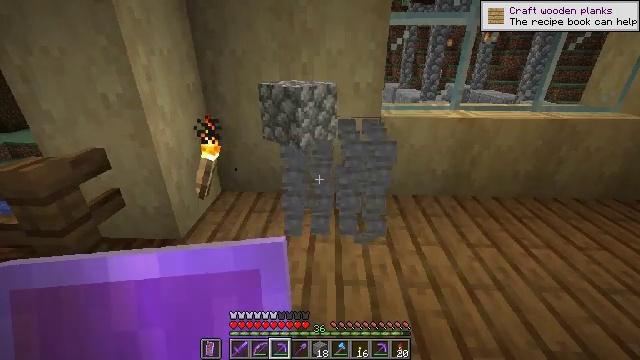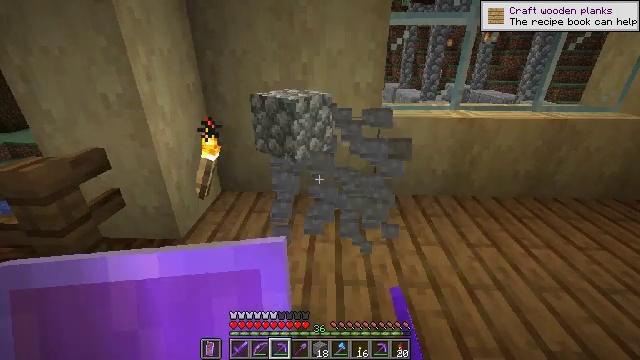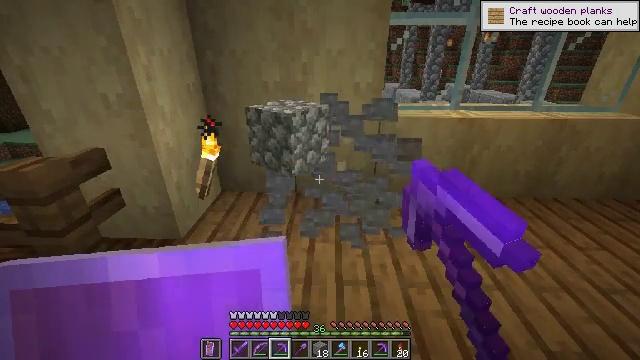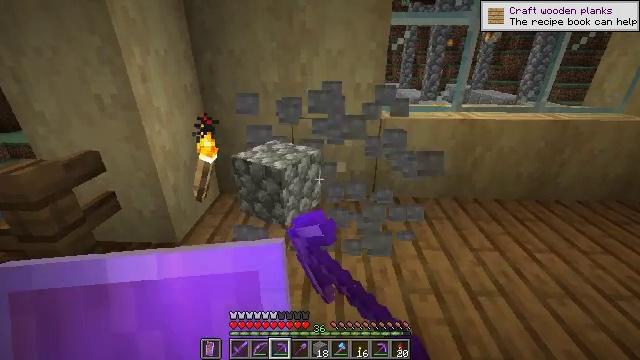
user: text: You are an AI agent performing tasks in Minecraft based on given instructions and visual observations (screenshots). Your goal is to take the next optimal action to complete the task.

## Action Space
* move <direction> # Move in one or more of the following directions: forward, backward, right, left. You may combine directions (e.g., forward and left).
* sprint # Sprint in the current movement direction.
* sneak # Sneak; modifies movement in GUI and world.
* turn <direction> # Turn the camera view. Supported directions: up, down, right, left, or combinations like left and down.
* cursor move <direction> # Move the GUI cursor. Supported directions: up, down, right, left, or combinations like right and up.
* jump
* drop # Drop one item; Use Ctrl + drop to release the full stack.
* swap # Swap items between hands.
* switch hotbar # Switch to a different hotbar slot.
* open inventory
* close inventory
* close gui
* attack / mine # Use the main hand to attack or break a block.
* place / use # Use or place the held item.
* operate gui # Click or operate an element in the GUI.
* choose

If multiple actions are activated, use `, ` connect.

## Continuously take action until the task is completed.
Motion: motion action
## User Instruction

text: Gather stone by using a pickaxe.
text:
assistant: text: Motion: attack / mine
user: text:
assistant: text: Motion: attack / mine
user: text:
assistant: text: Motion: move forward
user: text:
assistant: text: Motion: no_op